Field crop: maize
Growth stage: 1
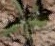
Species: atriplex